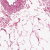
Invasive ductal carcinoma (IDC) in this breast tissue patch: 0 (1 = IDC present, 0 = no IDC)